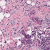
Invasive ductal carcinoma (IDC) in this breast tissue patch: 1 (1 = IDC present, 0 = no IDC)